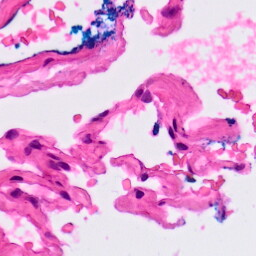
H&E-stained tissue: Lung